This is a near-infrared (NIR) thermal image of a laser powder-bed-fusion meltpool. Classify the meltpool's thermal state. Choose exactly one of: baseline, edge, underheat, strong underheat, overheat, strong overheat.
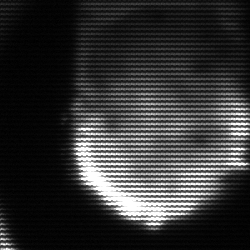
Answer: edge